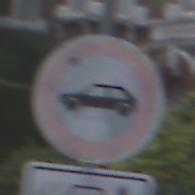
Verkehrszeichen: VerbotPersonenkraftwagen
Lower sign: MehrspurigeFahrzeugeFrei11
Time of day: MorningAfternoon
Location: Outdoor (Urban)
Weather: Overcast
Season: NotSpecified
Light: Natural